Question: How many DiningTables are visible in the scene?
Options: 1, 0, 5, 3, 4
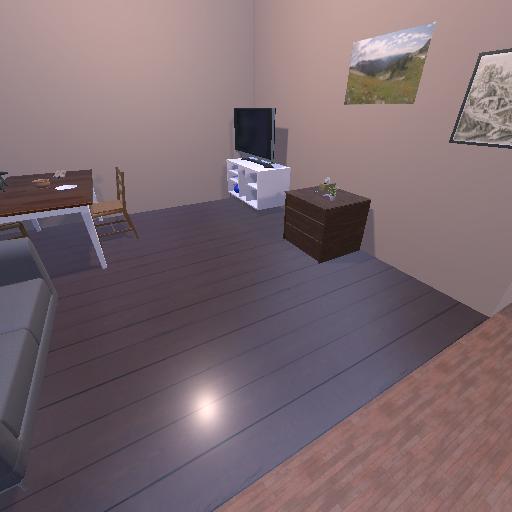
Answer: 1